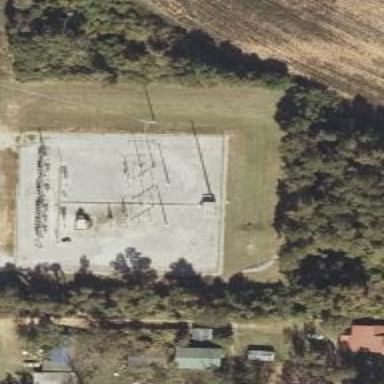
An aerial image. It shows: Outdoor distribution-level power substation enclosed by fence.